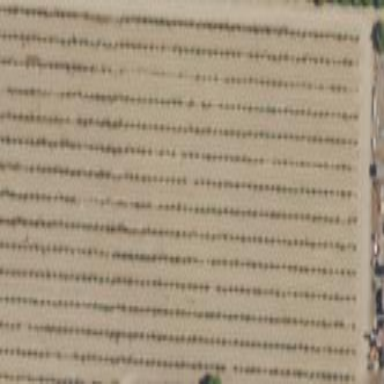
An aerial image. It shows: Vineyard.